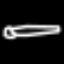
Label: pencil